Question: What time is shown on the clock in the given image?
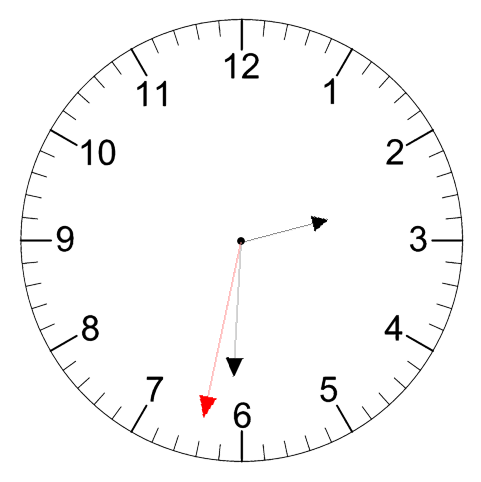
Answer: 02:30:32